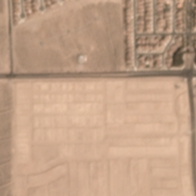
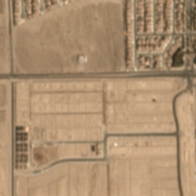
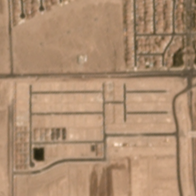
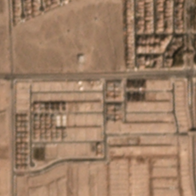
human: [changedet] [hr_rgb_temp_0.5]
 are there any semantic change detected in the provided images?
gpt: roads and houses were built to replace the bareland .

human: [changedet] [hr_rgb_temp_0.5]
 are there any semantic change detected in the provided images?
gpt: several buildings and a road appear in the bareland .

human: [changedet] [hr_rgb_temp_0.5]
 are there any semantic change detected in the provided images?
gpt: some roads and houses appear .

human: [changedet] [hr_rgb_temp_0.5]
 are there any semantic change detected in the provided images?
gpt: many buildings and a crossroad replace bareland .

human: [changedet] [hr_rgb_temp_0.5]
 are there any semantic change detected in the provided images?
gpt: many buildings and roads appear on the bottom .